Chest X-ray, PA view. Patient: 34 years old, sex M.
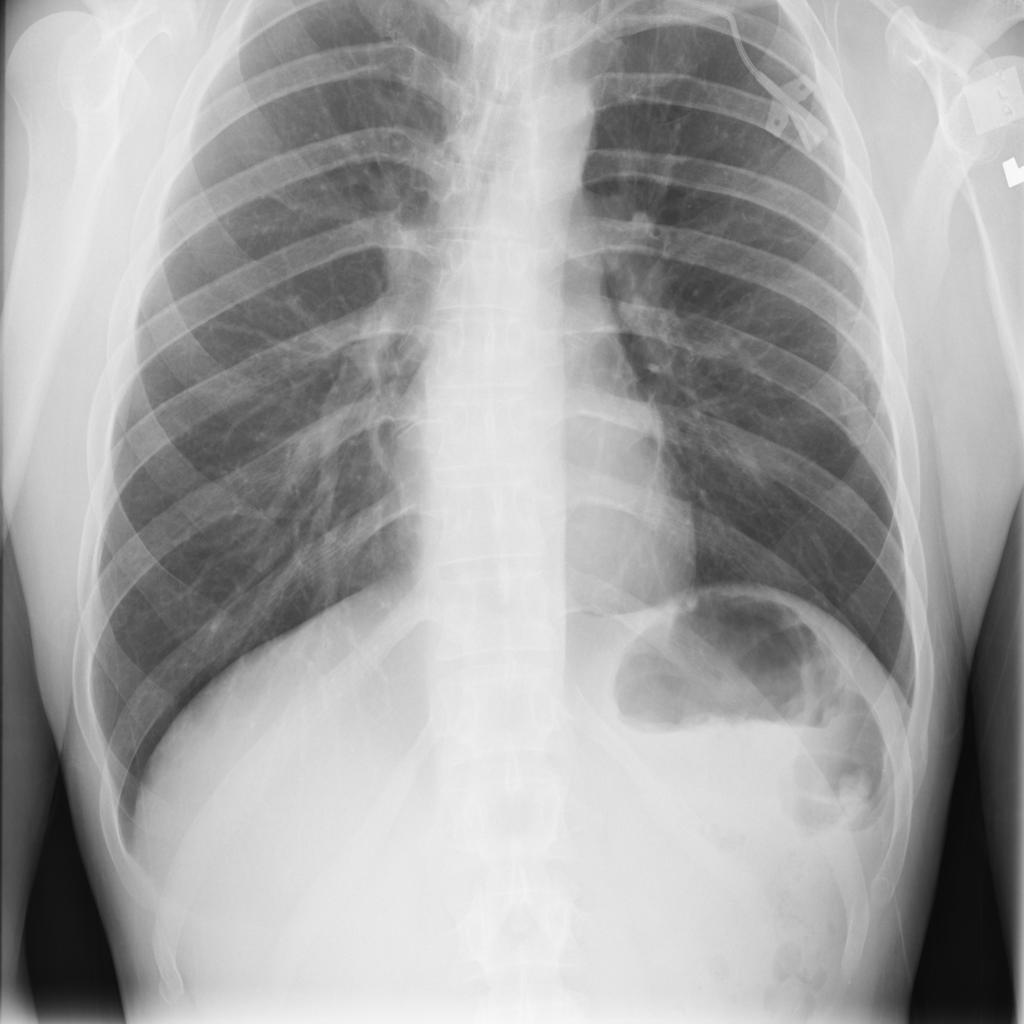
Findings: No Finding